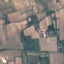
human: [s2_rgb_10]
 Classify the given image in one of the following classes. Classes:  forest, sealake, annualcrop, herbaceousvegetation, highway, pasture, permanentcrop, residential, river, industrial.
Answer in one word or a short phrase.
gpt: PermanentCrop